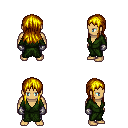
a pixel art fantasy rpg character, male body template, human, tanned skin, green robe, metal pants, blonde unkempt hairstyle, metal gloves, four views (front, back, left, right), 2x2 character sprite sheet, small pixel art, hard edges, no anti-aliasing